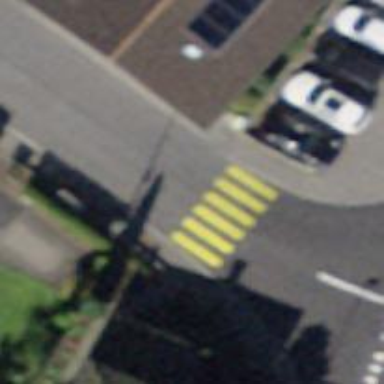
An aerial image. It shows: Zebra crossing on the road.